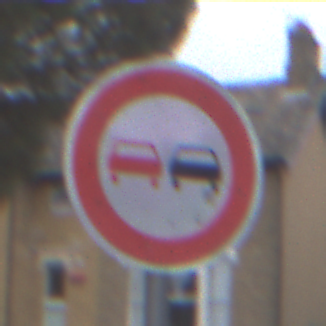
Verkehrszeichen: Ueberholverbot
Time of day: MorningAfternoon
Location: Outdoor (Urban)
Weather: Overcast
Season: NotSpecified
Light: Natural